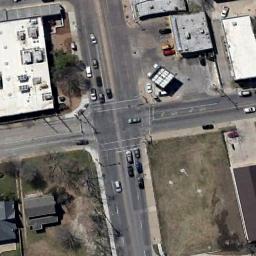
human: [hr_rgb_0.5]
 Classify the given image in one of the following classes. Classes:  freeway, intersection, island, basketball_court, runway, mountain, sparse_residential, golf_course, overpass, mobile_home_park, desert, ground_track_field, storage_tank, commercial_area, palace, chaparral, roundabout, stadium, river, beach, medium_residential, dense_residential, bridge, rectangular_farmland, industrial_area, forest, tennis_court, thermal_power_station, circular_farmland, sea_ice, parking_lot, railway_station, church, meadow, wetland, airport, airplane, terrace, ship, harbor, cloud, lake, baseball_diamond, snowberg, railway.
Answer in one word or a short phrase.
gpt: intersection